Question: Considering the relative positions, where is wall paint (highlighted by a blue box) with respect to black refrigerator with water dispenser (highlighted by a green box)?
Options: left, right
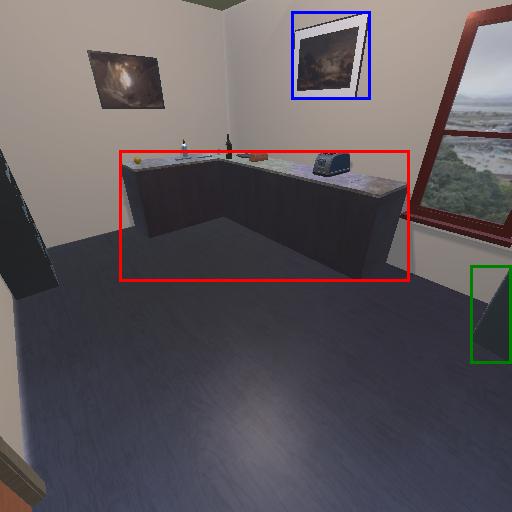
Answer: left